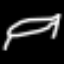
Label: bed